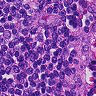
Metastatic tissue present: no